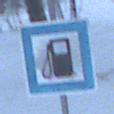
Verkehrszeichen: Tankstelle
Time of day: Midday
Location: Outdoor (Nature)
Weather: Overcast
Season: Winter
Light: Natural